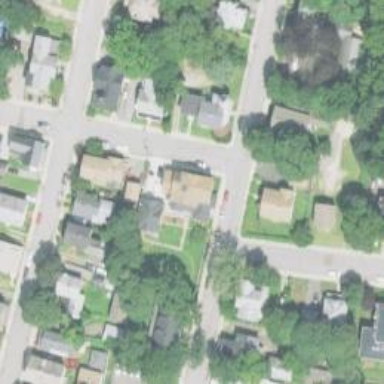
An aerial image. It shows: Residential driveway designated as service road.